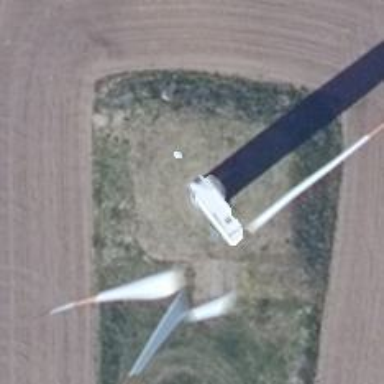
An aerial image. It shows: Wind generator of the horizontal axis type made by Vestas.